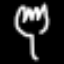
Label: fork